Question: I am trying to enable a save button based on the change events of various UI elements.

The save button needs to be enabled if any of the following happens
1) Input data changes
2) Or if the cities of the user list size changes.
How do I track the list size change event ?
and
How do I enable the save button for both the events in knockout ?
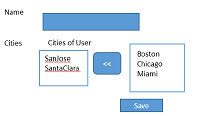
Answer: You should use a computed
'''
this.canSave = ko.computed(function() {
return this.observableOne() === "foo" && this.observableTwo() === "bar";
}, this);
'''
edit: Or use dirty logic like
<URL>